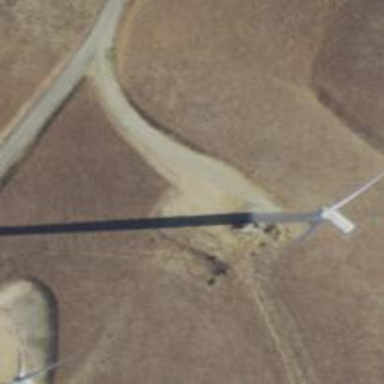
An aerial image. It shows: Wind generator powered by wind. The generator type is horizontal axis and it uses wind turbines.